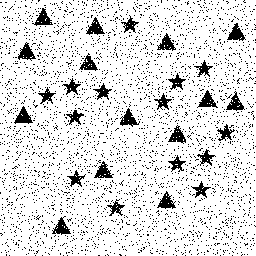
Squares: 0
Triangles: 14
Stars: 14
Total shapes: 28